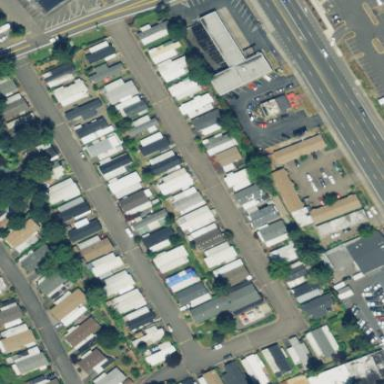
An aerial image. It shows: Residential area designated as trailer park.